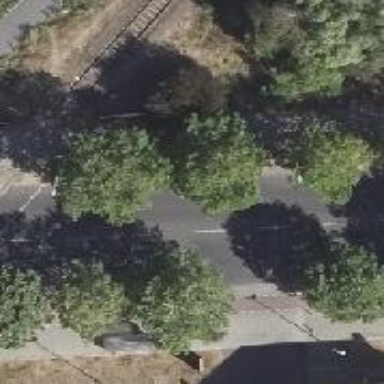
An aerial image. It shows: Secondary road with asphalt surface and separate cycle track.